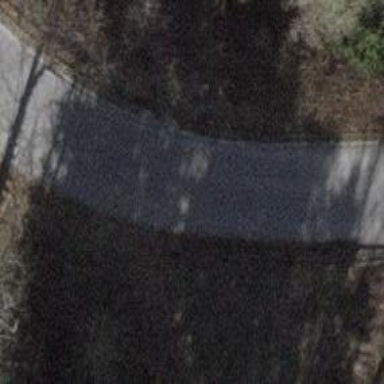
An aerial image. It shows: Tertiary road passing over bridge.